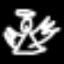
Label: angel